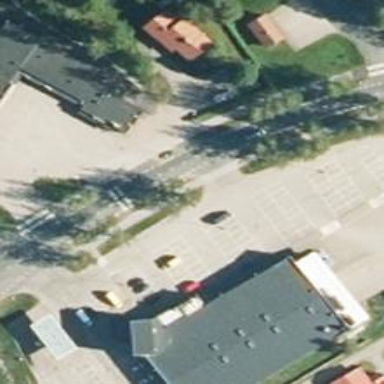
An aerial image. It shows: Supermarket building.